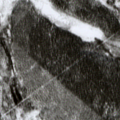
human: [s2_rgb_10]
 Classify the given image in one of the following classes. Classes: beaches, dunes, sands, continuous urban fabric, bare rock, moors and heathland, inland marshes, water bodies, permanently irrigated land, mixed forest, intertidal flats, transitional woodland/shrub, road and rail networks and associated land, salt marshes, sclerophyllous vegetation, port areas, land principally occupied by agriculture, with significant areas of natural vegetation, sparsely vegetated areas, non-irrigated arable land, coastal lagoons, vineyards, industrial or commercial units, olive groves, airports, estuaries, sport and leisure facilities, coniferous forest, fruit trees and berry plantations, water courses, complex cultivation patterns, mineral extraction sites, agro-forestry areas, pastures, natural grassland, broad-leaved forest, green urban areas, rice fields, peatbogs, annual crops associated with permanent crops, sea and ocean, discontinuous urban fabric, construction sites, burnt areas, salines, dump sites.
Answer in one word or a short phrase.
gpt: coniferous forest, transitional woodland/shrub, peatbogs